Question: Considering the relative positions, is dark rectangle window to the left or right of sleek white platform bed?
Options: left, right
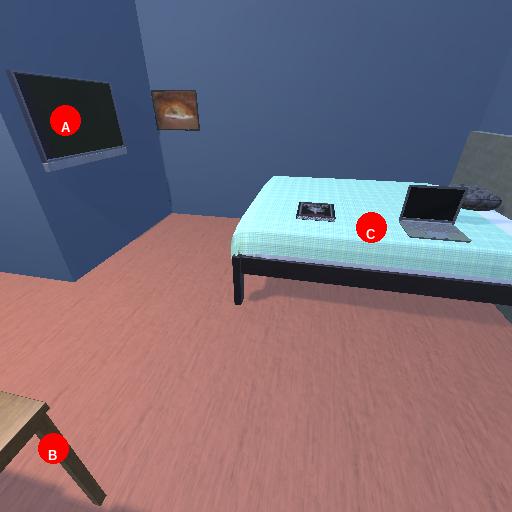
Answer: left